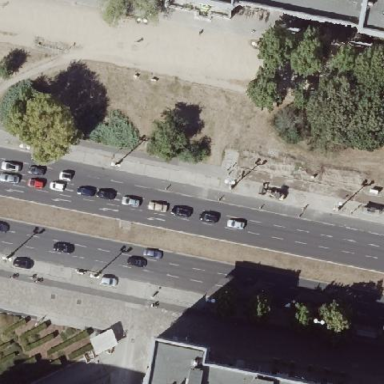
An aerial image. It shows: Grassy area with traffic island.